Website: walmart
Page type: store-pickup
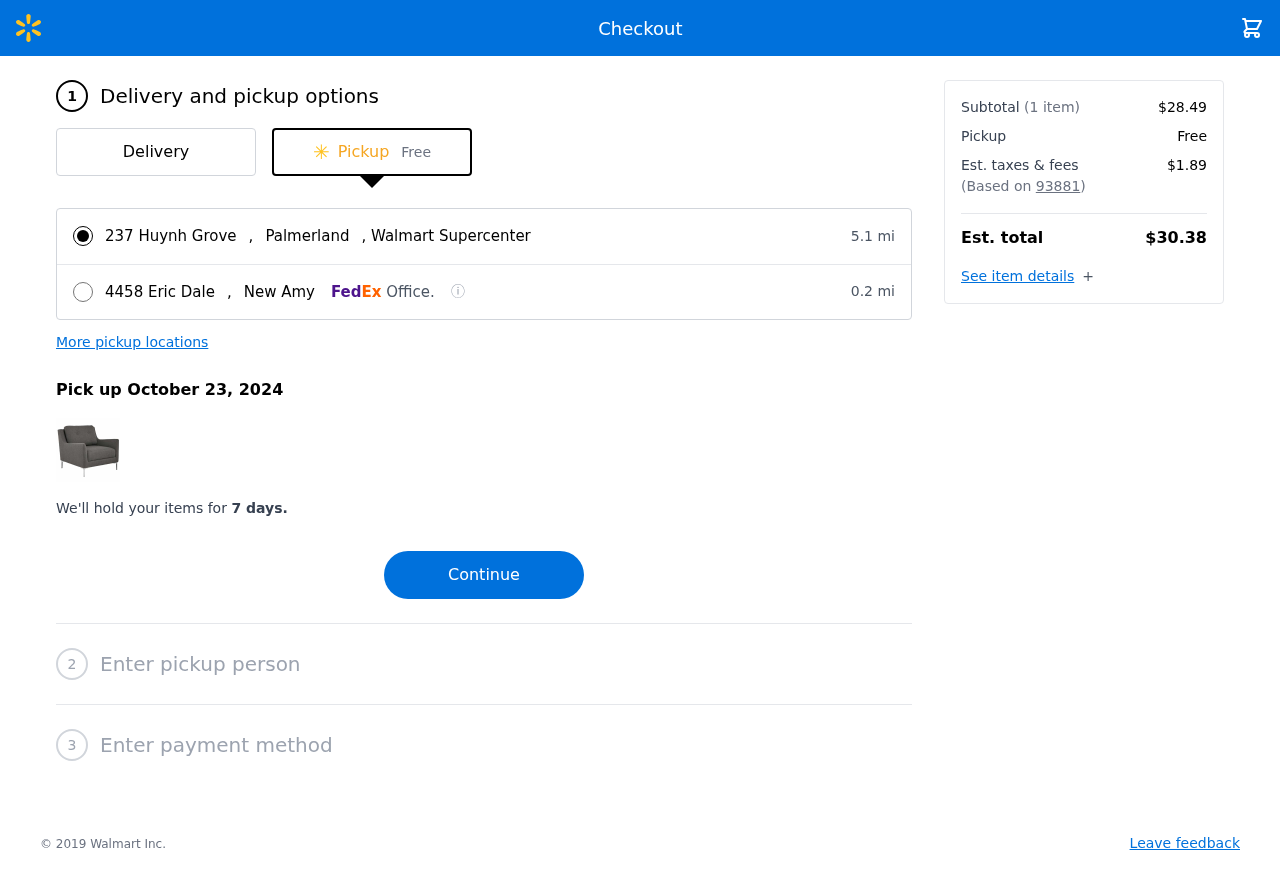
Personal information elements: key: PII_LOCATION1_CITY
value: Palmerland
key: PII_LOCATION1_STREET
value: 237 Huynh Grove
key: PII_LOCATION2_CITY
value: New Amy
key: PII_LOCATION2_STREET
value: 4458 Eric Dale
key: PII_POSTCODE
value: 93881
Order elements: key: ORDER_DELIVERY_DATE
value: Pick up October 23, 2024
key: ORDER_NUM_ITEMS
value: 1
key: ORDER_SUBTOTAL
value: $28.49
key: ORDER_TAX
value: $1.89
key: ORDER_TOTAL
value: $30.38